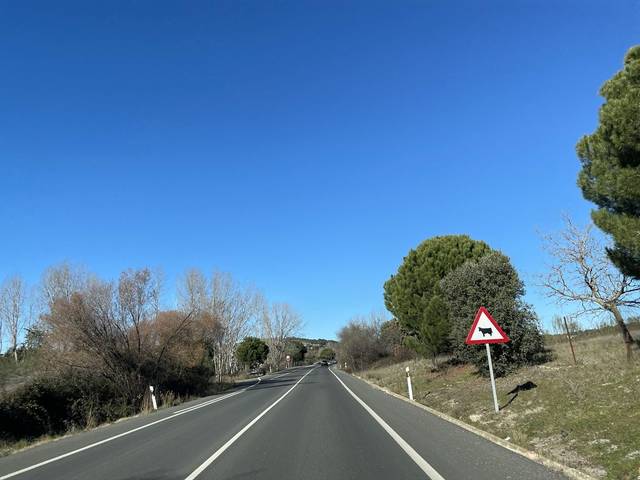
Region: Spain
Coordinates: 40.502, -4.052